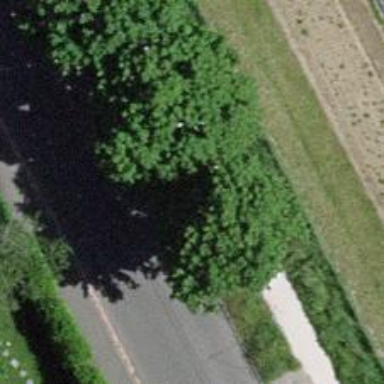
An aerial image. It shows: Brown bench in the vicinity.